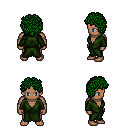
a pixel art fantasy rpg character, male body template, human, dark skin, green robe, white pants, green curly afro hairstyle, four views (front, back, left, right), 2x2 character sprite sheet, small pixel art, hard edges, no anti-aliasing